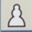
Piece: wP